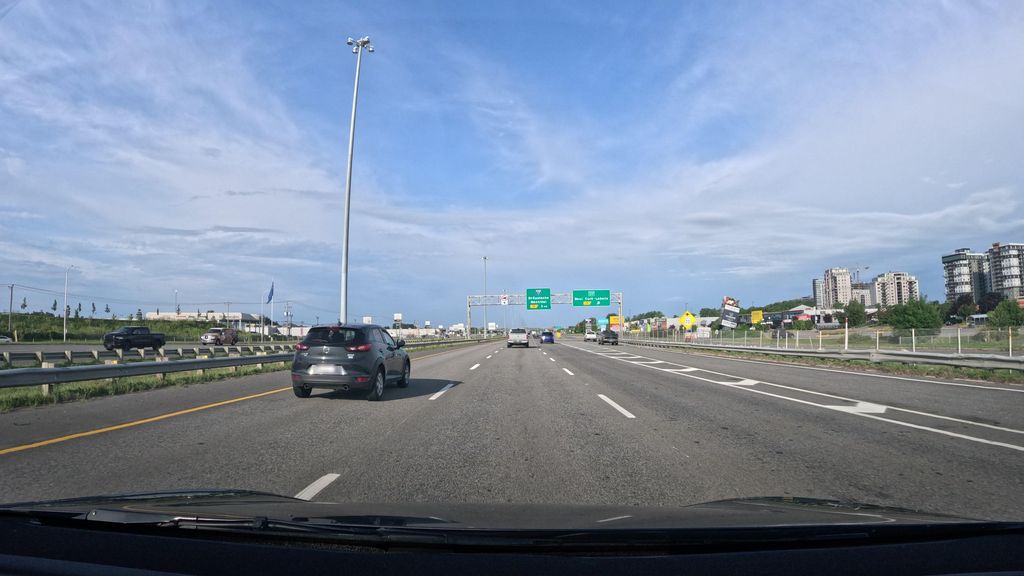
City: montreal